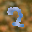
Label: 2